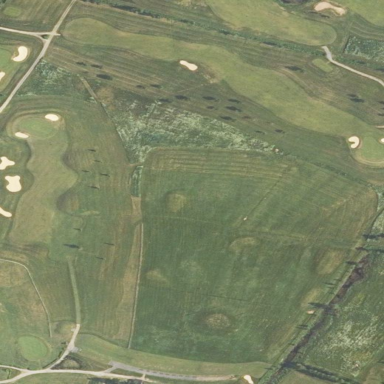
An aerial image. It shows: Grassy area used as driving range for golf.